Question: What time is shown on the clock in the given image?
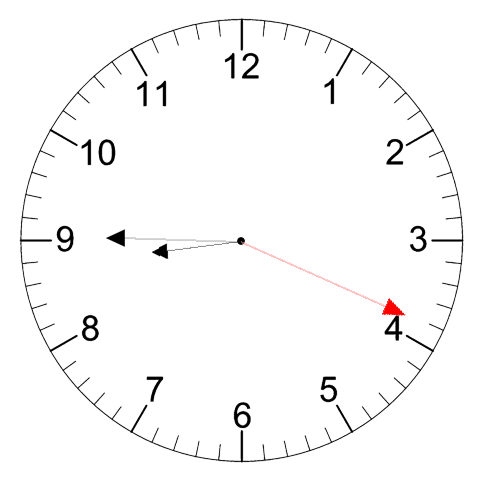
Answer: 08:45:19